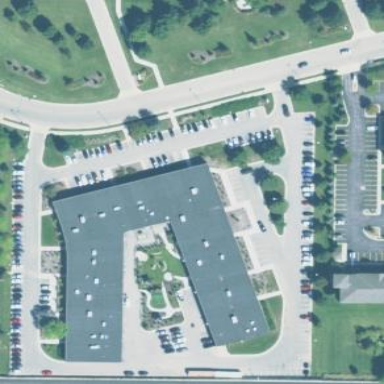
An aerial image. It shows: Clinic building providing healthcare services.